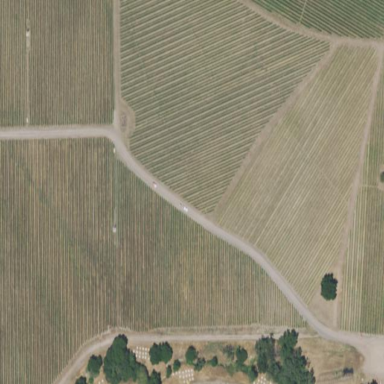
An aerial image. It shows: Vineyard growing grapes.